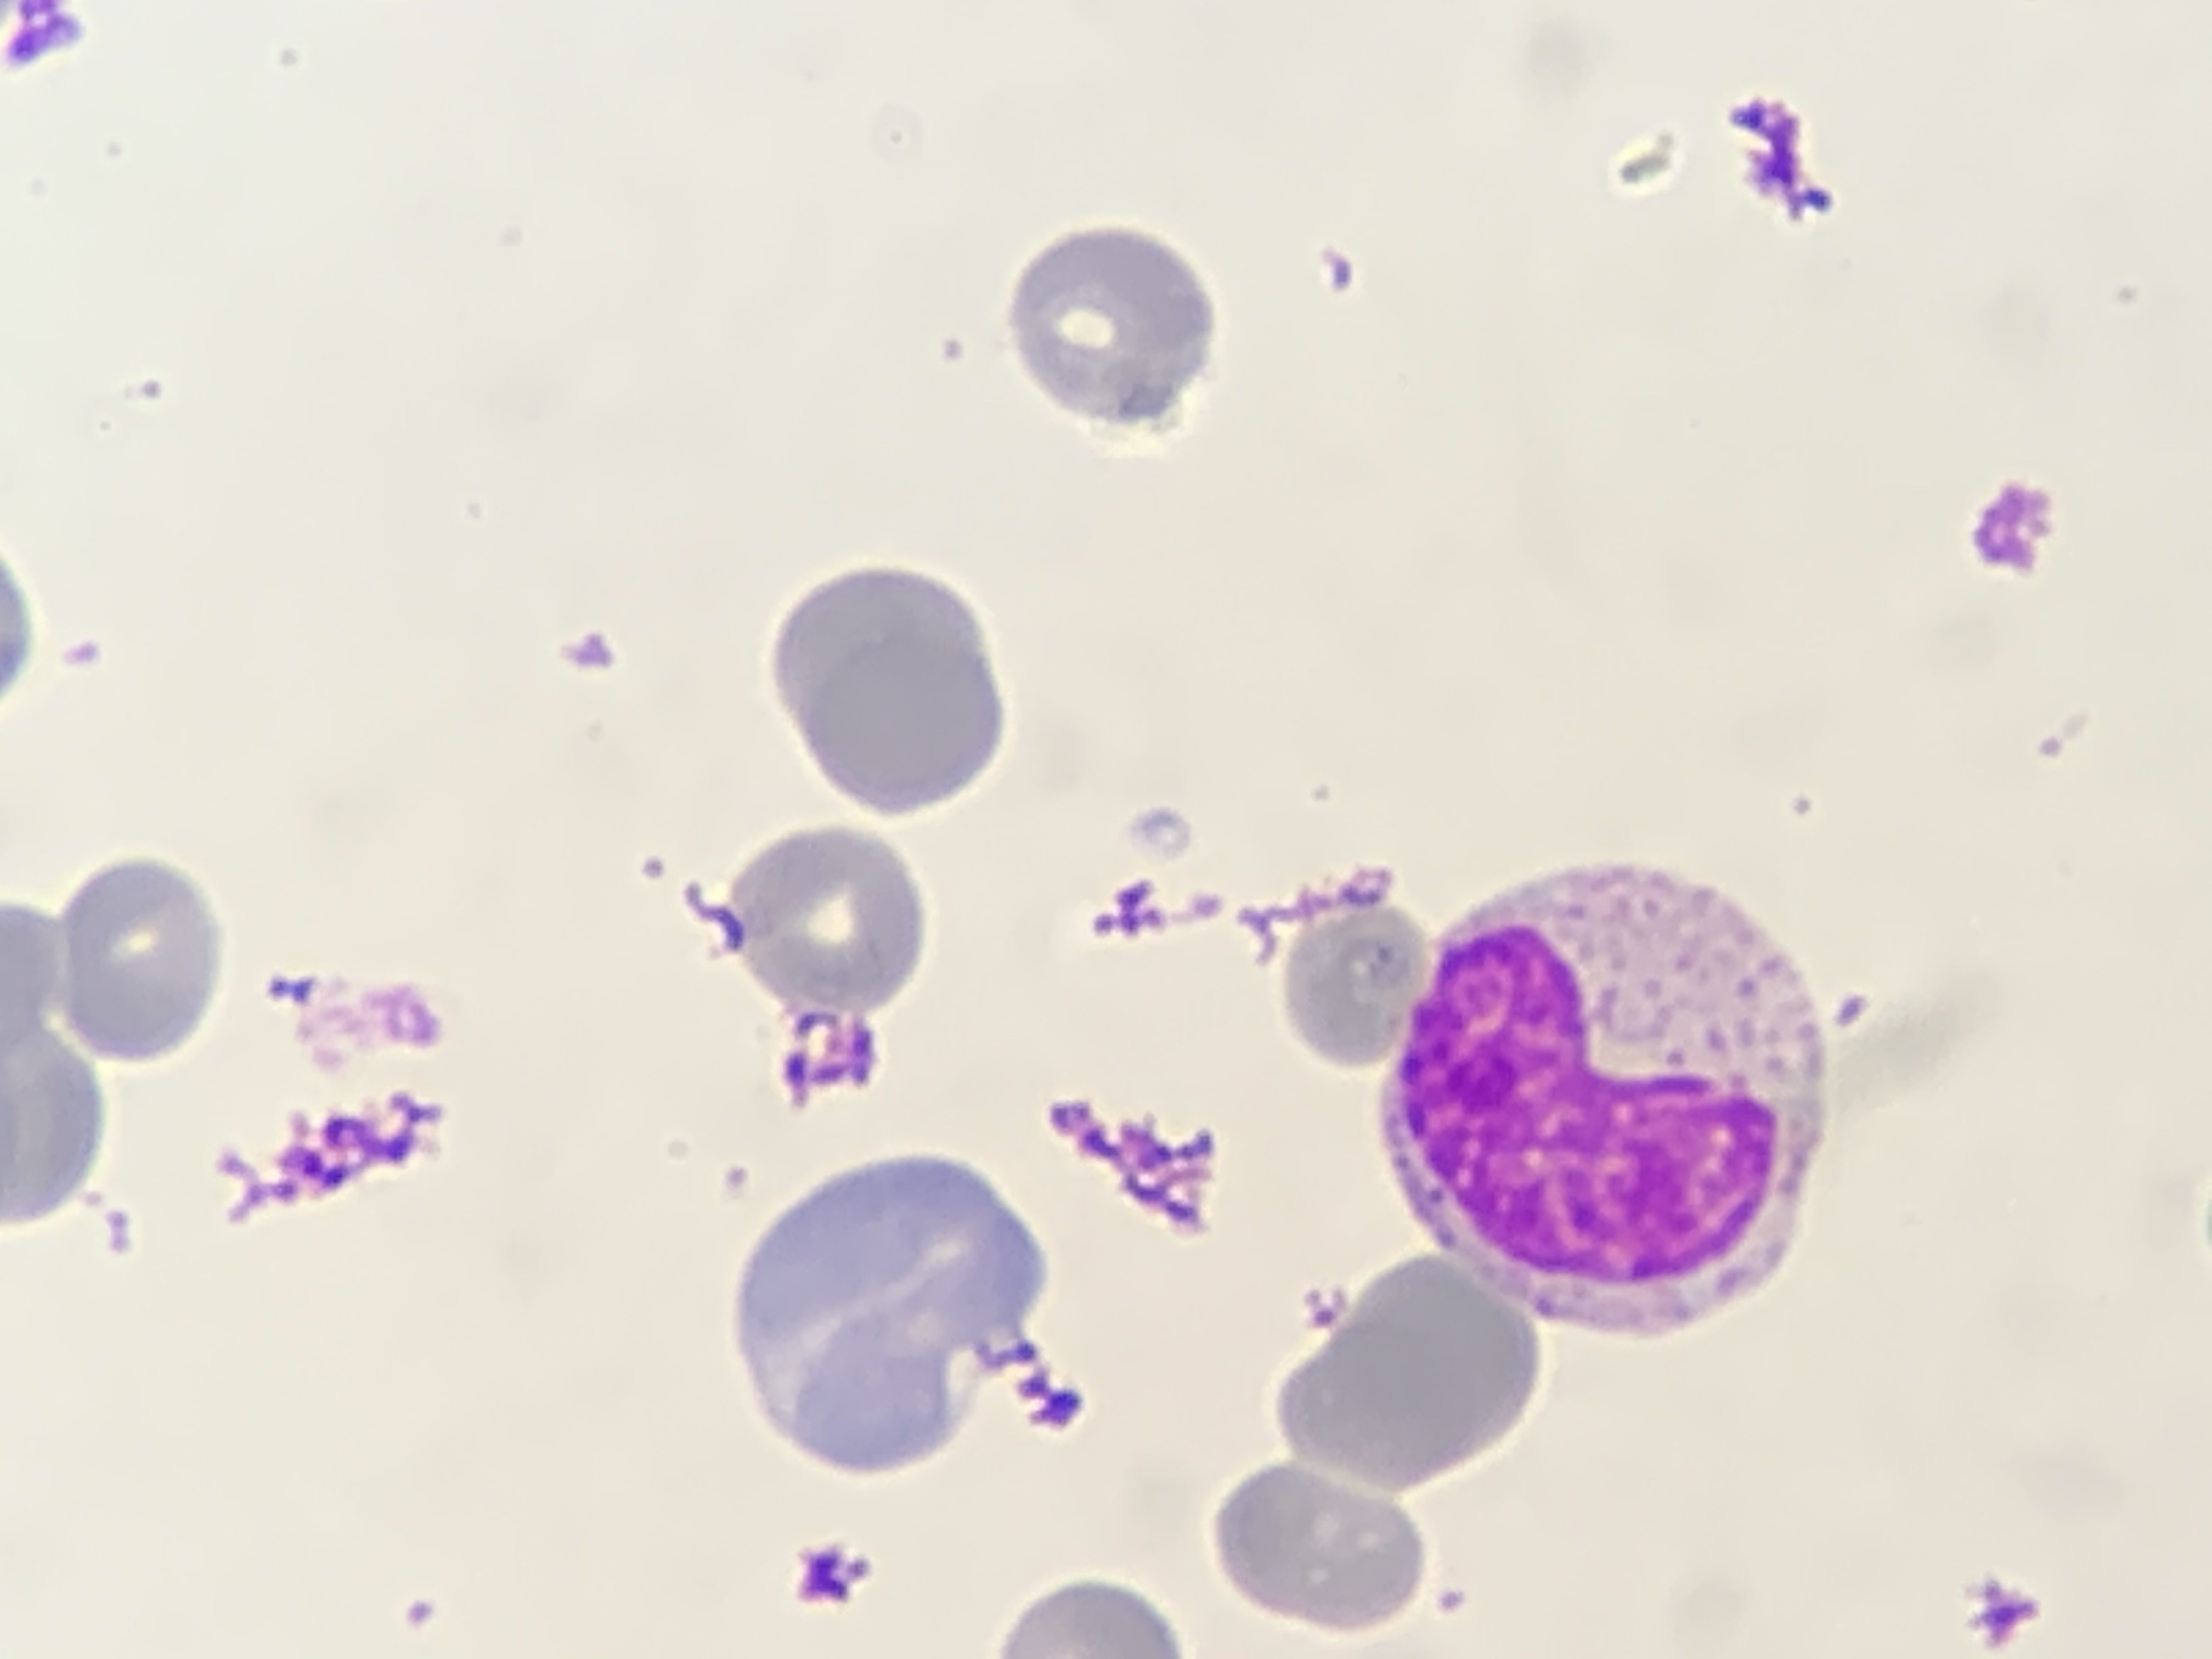
Cell type: METAMYELOCYTES